Interaction volume radius: 5 \u00c5
Interaction volume height: 20 \u00c5
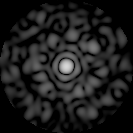
Disorder parameter: 0.7953